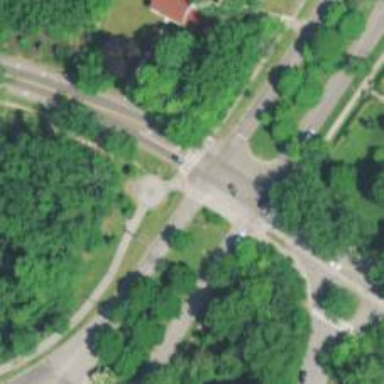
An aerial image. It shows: Crossing on cycleway.